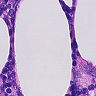
Metastatic tissue present: no